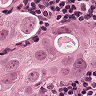
Metastatic tissue present: yes